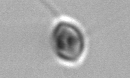
Label: flagellate